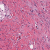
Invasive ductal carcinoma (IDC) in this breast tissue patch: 0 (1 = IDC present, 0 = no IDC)